Question: I have created a HTML table dynamically with Javascript where the first column consists of text fields, the second column consists of input fields and the third column consists of text fields, which works fine:
'''
nrOfRows = document.getElementById("myId").value; //get nrOfRows from input
var i;
var row;
var cell1;
var cell2;
var cell3;
for (i = 0; i < nrOfRows; i++) {
row = table.insertRow(i); //table is defined earlier
cell1 = row.insertCell(0);
cell2 = row.insertCell(1);
cell3 = row.insertCell(2);
cell1.innerHTML = "some text"; //Put "some text" in all column1 fields
cell2.innerHTML = '<input type="text" class="form-control" size="5" maxlength="4" />'; //Make all fields in column2 input fields.
}
'''
After this I type something in the input fields (column2) and try to take this input and put it in column3, by doing this:
'''
for (var r = 0; r < nrOfRows; r++) {
table.rows[r].cells[2].innerHTML = table.rows[r].cells[1].innerHTML;
}
'''
This does not work. Instead of putting the from the input fields in the third column it replaces the text fields in the third columns with , like it is taking the HTML code instead of the values.
This works (taking the values from column1 into column3):
'''
for (var r = 0; r < nrOfRows; r++) {
table.rows[r].cells[2].innerHTML = table.rows[r].cells[0].innerHTML;
}
'''
Any clues on how I can get the values from the input fields instead of the HTML code for it?
This is what I get. I want the numbers from the middle column to go into the right column, but instead it replaces everything with new input fields:

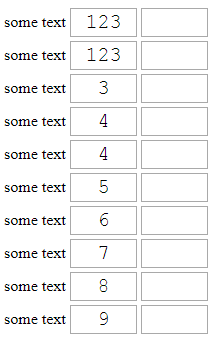
Answer: You're directly accessing 'cells[1]' and getting its innerHTML whereas 'cells[1]' has a children and you need to access it 'value' instead of 'innerHTML' like 'children[0].value'.
Check accessing <URL> here
Also, you can use <URL>.
'''
var table;
window.onload = function()
{
table = document.getElementById("test");
nrOfRows = 3;//document.getElementById("myId").value; //get nrOfRows from input
var i;
var row;
var cell1;
var cell2;
var cell3;
for (i = 0; i < nrOfRows; i++) {
row = table.insertRow(i); //table is defined earlier
cell1 = row.insertCell(0);
cell2 = row.insertCell(1);
cell3 = row.insertCell(2);
cell1.innerHTML = "some text"; //Put "some text" in all column1 fields
cell2.innerHTML = '<input type="text" class="form-control" size="5" maxlength="4" />'; //Make all fields in column2 input fields.
}
}
function GetValue()
{
for (var r = 0; r < nrOfRows; r++) {
table.rows[r].cells[2].innerHTML = table.rows[r].cells[1].children[0].value;
}
}
'''
'''
<table id="test" border="1">
</table>
<input type="button" value="Get Value" onclick="GetValue()" />
'''